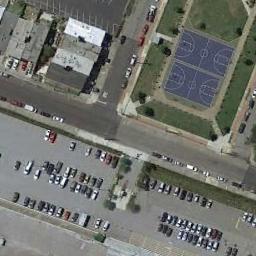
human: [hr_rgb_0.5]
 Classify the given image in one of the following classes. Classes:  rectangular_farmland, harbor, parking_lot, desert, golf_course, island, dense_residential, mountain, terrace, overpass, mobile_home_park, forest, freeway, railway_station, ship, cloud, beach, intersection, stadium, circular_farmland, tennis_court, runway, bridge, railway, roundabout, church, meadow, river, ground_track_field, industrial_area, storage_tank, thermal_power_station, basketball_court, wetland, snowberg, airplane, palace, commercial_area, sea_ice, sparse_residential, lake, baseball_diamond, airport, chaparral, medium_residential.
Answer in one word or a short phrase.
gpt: basketball_court